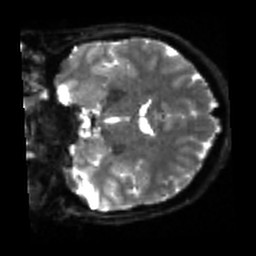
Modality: sbref
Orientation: coronal
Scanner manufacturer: siemens
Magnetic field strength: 3 T
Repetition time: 4 s
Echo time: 0.0594 s